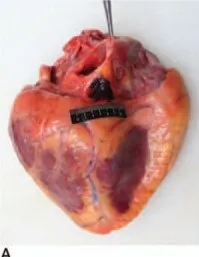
(A) A bruise was found between the right inferior vena cava and the right coronary sulcus of the posterior atrioventricular groove epicardium.
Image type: medical_photograph (other_medical_photograph)